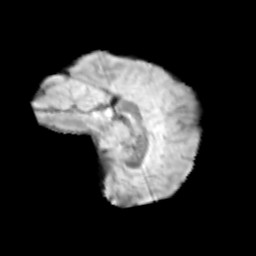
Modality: T2w
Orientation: sagittal
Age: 12
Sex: female
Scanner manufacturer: siemens
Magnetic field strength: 3 T
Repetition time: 3.8 s
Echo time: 0.07 s